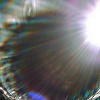
Label: sunburn